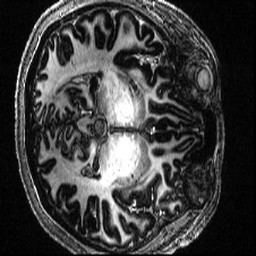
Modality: T1w
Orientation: axial
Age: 28
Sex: female
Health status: healthy
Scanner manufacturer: siemens
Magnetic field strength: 7 T
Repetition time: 4.3 s
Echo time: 0.00227 s